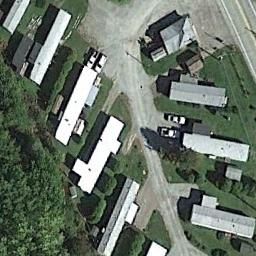
Label: residential